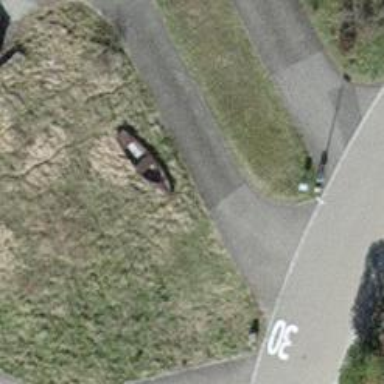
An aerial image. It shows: Driveway.